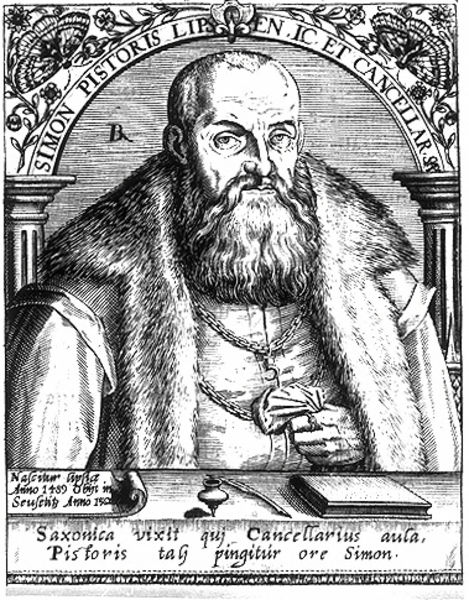
Titel: Bildnis des Simon Pistoris
Künstler: Matthaeus (d.Ä.) Becker
Institution: (Seriendruck)
Schlagwörter: feder, hand, kopf, mann, schatten, umhang, blume, grau, handschuh, licht, nase, ohr, schwarz, stirn, säule, säulen, tisch, weiss, blick, tuch, ornament, alt, bart, architektur, augen, gesicht, pelz, rahmen, vollbart, ärmel, bild, bildnis, herr, portrait, porträt, mantel, reich, fell, schrift, bogen, kette, grafik, rundbogen, inschrift, verzierung, weste, ring, name, buch, druck, schraffur, radierung, stich, text, buchstabe, buchstaben, beutel, schmetterling, tinte, kapitelle, pult, taschentuch, pelzkragen, pelzmantel, brief, wams, persönlichkeit, tintenfass, kupferstich, kannelüren, kanzler, leipzig, sáulen, latein, schriftfeld, sachsen, reformation, pelzumhang, reformator, simon, rng, humanismus, serienbild, säuelen, sachse, pistorius, simon pistorie, simon pistoris, ikopf, pistoris, simom